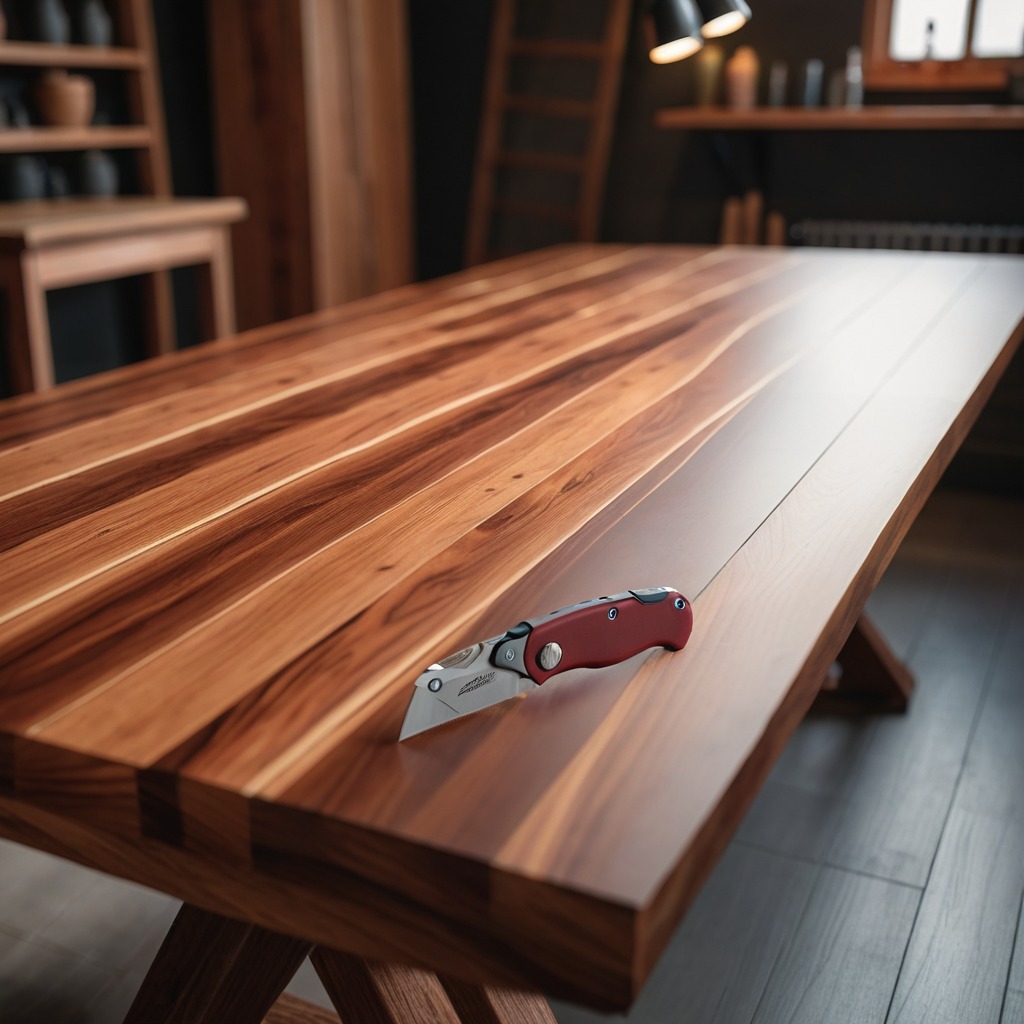
A utility knife is lying on the wooden table in a carpentry studio.